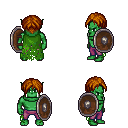
a pixel art fantasy rpg character, male body template, orc, green skin, green tattered cape, magenta pants, brunette parted hairstyle, shield, four views (front, back, left, right), 2x2 character sprite sheet, small pixel art, hard edges, no anti-aliasing